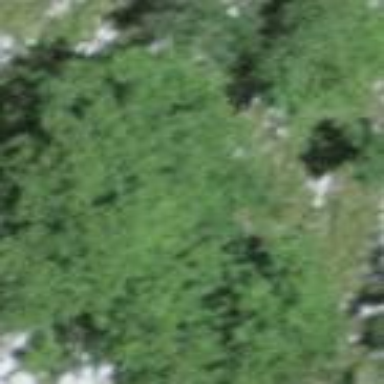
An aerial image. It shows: Forest area.